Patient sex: F
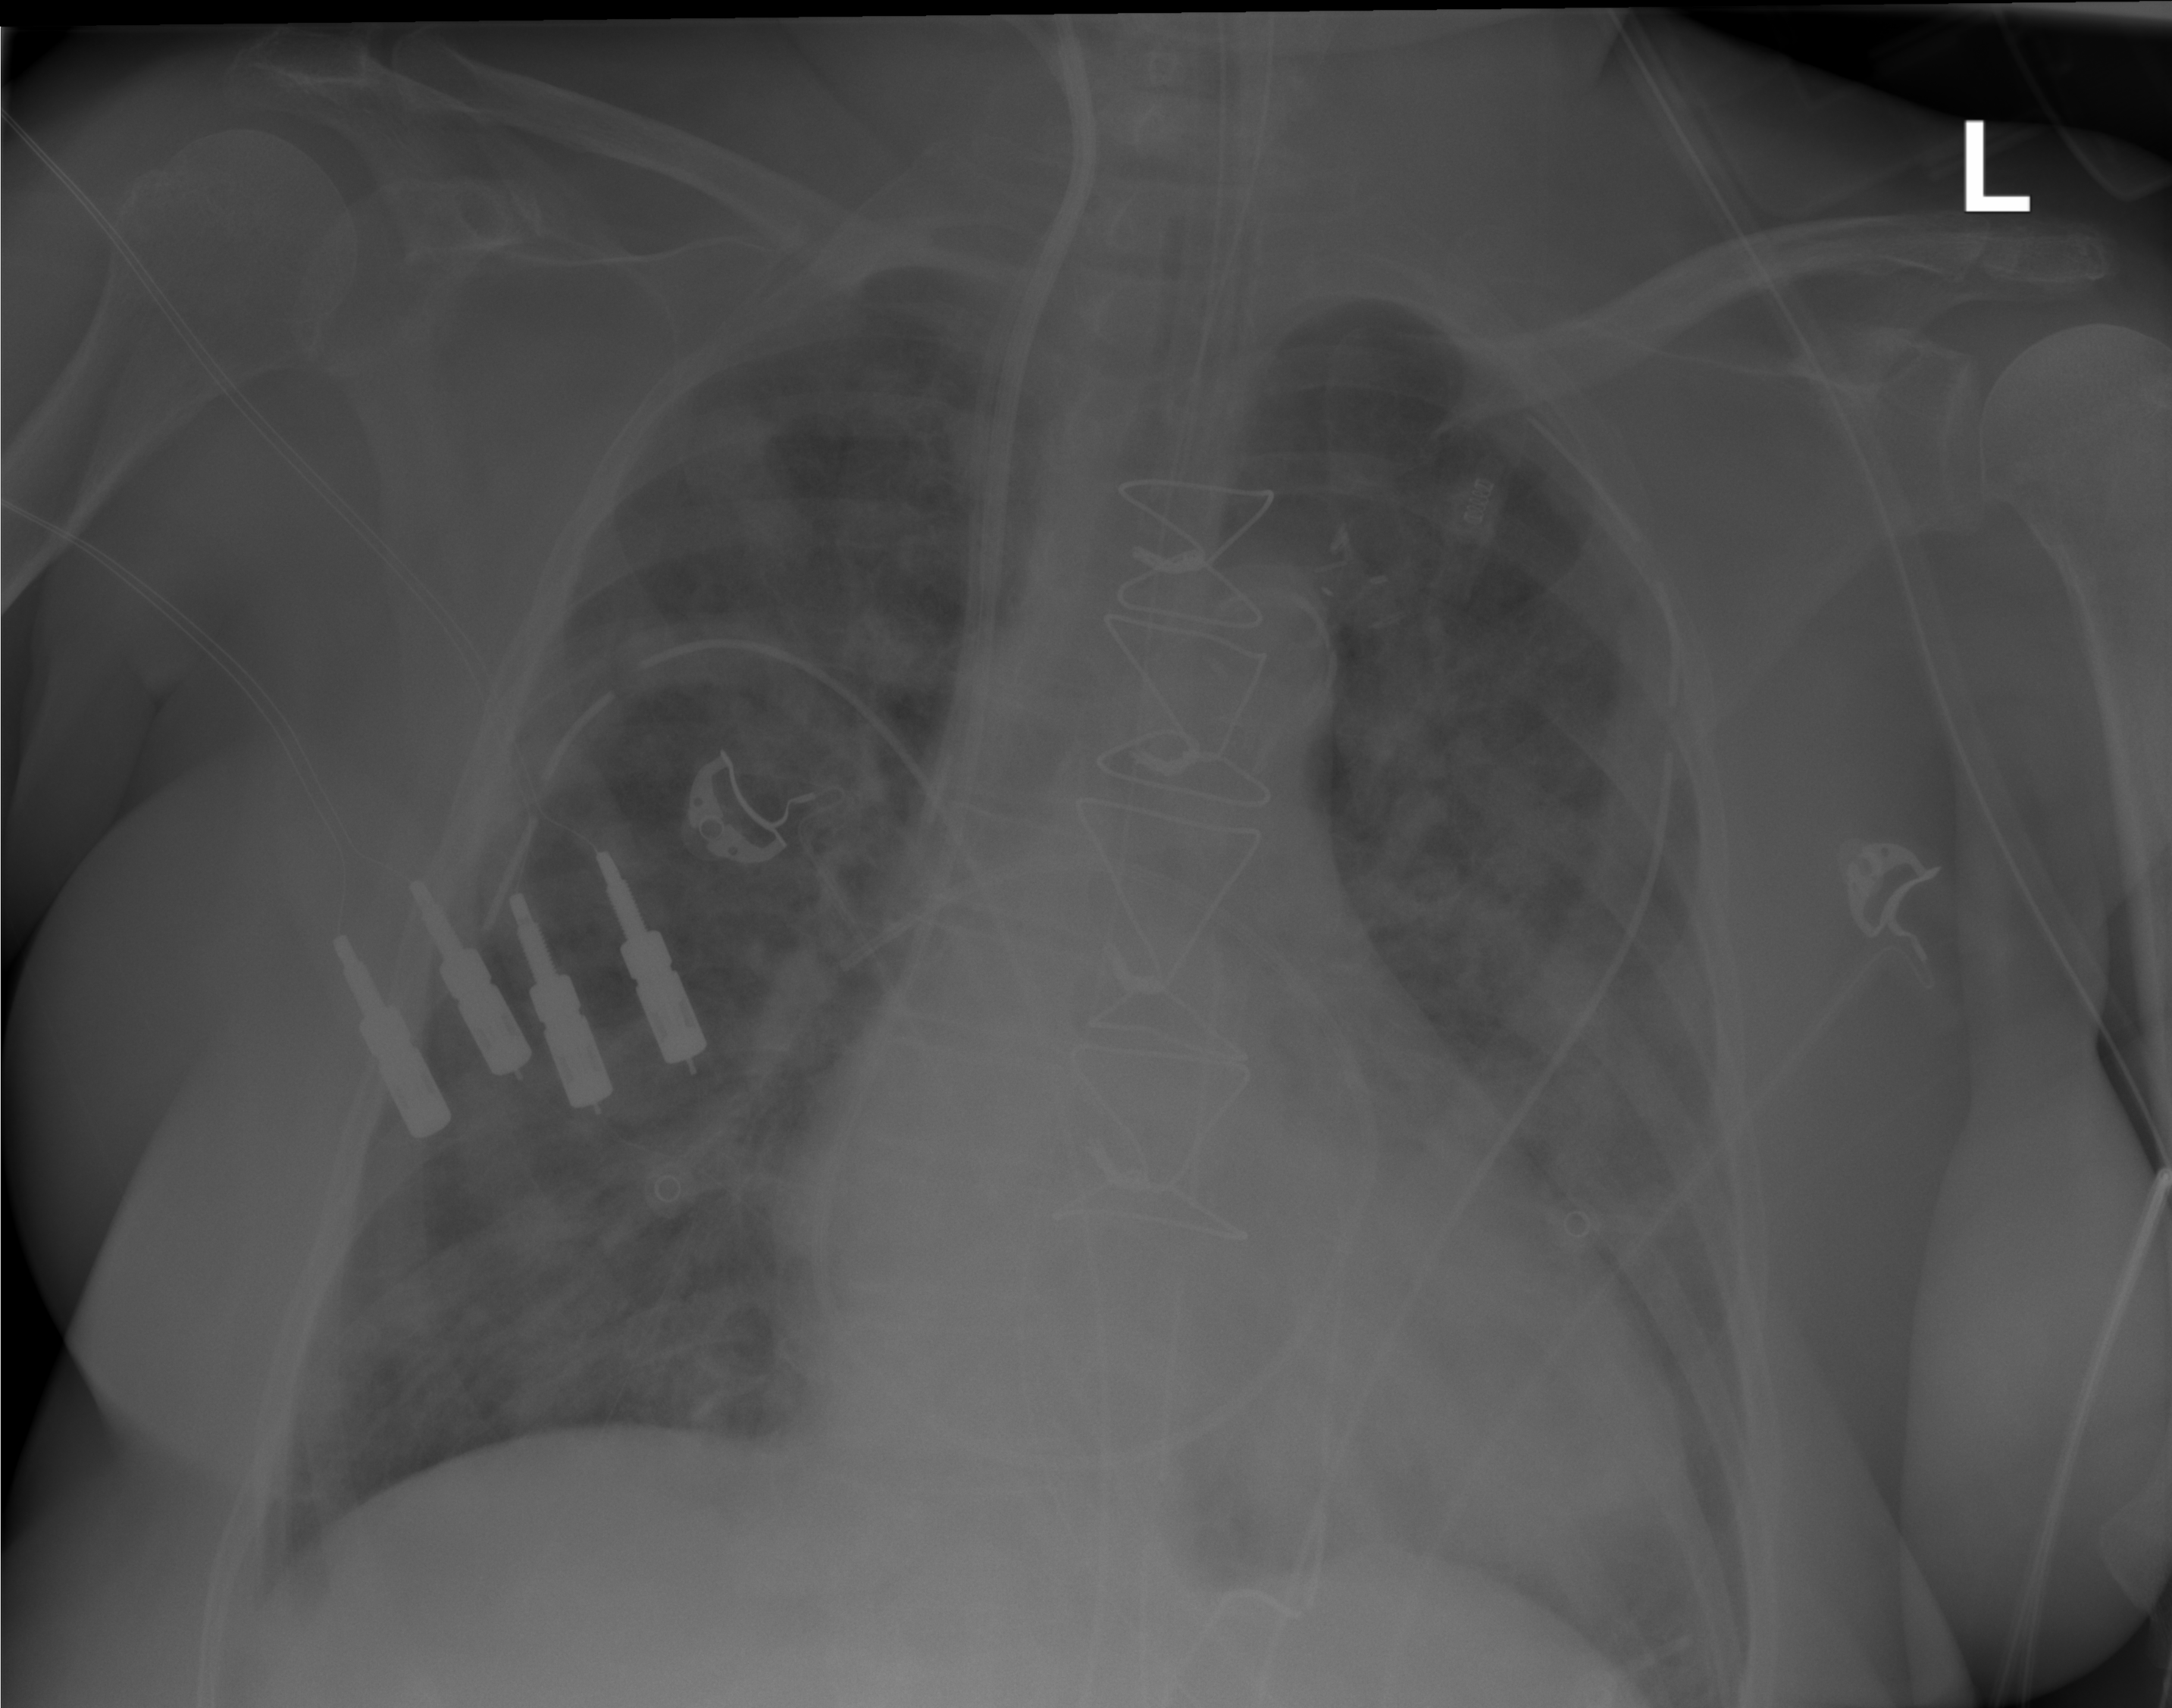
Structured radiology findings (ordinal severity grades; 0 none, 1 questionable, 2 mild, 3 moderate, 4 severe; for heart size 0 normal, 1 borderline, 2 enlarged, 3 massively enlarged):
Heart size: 1
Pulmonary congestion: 3
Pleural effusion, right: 0
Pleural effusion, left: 0
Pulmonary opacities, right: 2
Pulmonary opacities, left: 2
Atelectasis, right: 0
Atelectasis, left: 0